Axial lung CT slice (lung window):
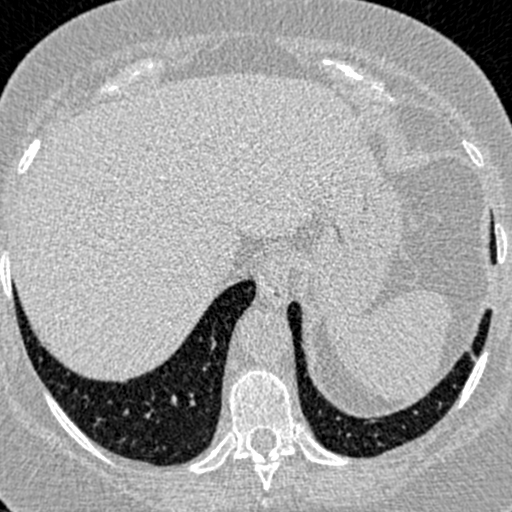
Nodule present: no